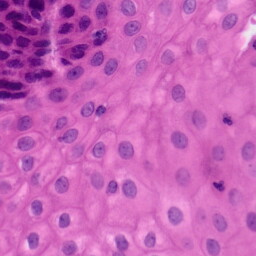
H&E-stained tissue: Tonsil